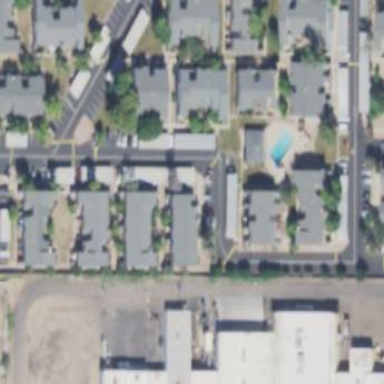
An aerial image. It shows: Residential area consisting of townhomes.